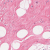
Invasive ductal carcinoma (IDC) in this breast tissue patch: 0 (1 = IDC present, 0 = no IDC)